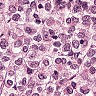
Metastatic tissue present: yes